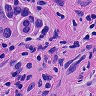
Metastatic tissue present: yes